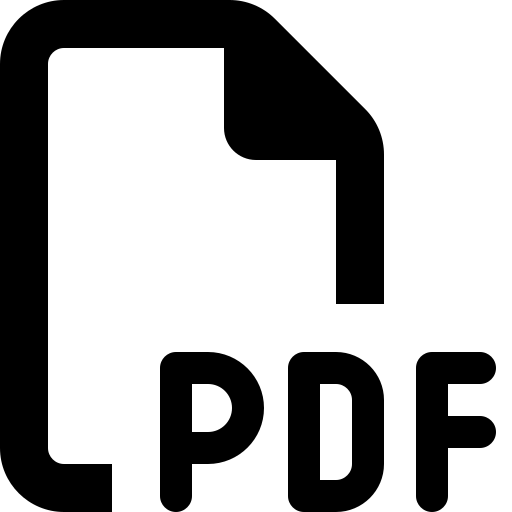
Tags: icon, FontAwesome, fa-icon, outline, file, pdf